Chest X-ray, AP view. Patient: 52 years old, sex F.
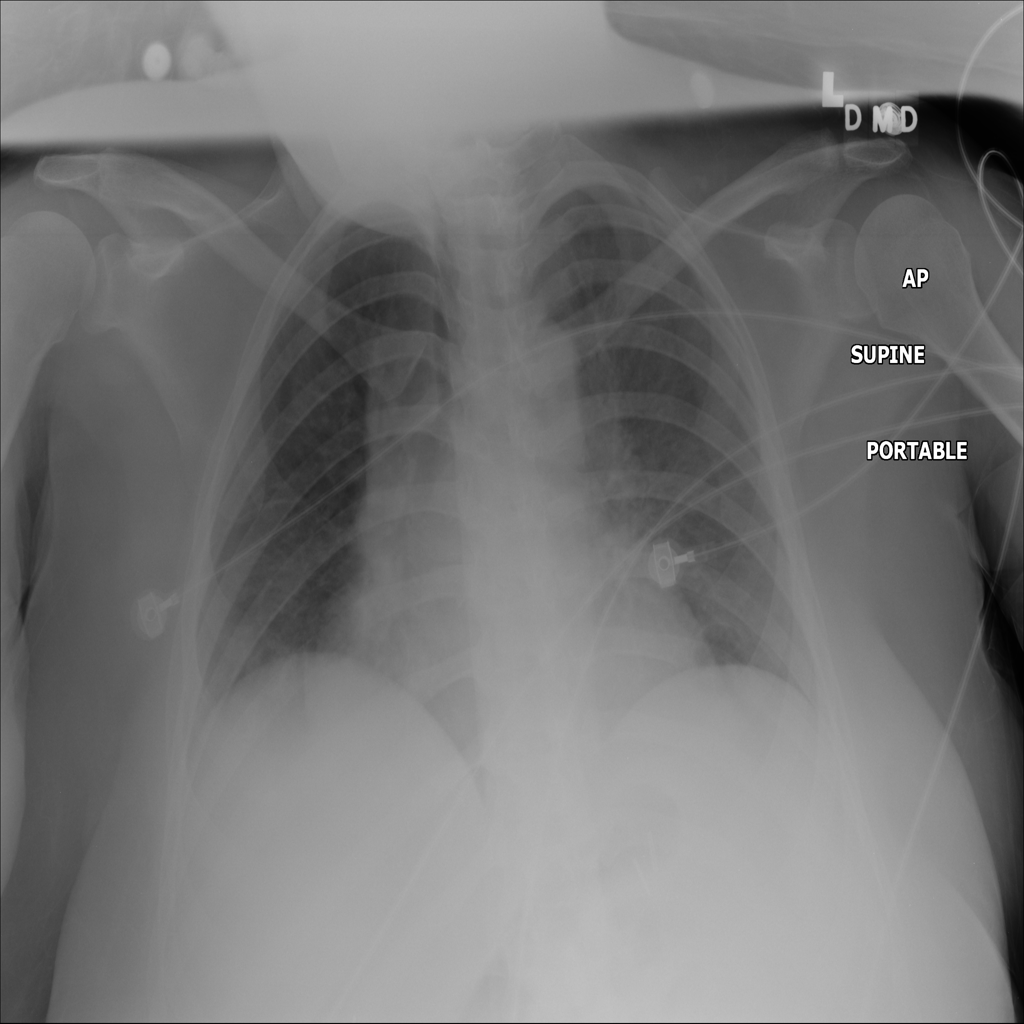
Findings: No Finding